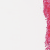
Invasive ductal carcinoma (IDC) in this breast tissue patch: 0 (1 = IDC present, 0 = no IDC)